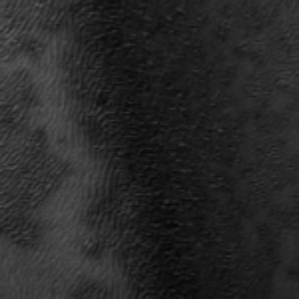
Label: frost